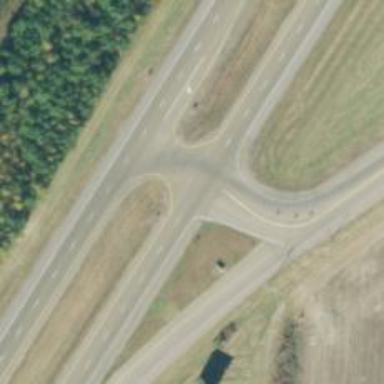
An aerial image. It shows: Asphalt road with dual carriageways at trunk level.